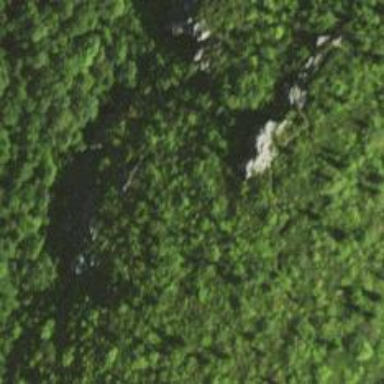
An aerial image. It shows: Natural cliff.